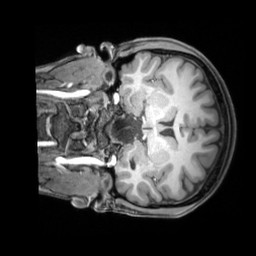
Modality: T1w
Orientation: coronal
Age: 31
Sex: female
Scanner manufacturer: siemens
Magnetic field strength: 3 T
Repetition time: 1.97 s
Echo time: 0.00206 s